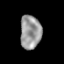
Tissue: prostate
Cell type: T cells
Senescence score: 0.3267
Nuclear area (px): 685
Mean DAPI intensity: 153.38